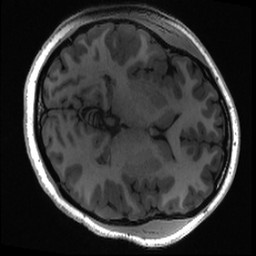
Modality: T1w
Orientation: axial
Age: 18
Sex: female